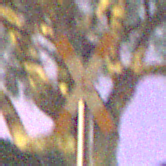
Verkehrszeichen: Andreaskreuz
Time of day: Night
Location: Outdoor (Suburban)
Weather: PartlyCloudy
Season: NotSpecified
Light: Artificial